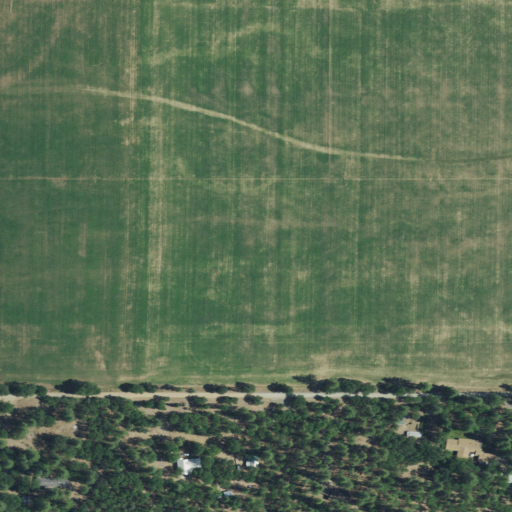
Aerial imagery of valley in California named Heartstrand Gulch containing cultivated crops, open development, shrub, evergreen forest, and grassland